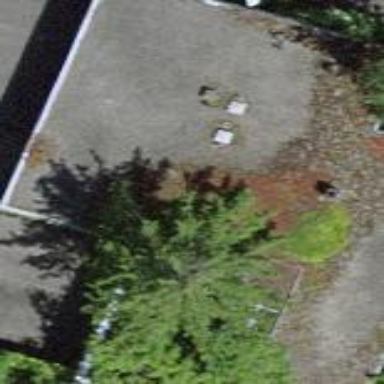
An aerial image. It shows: Garage building.